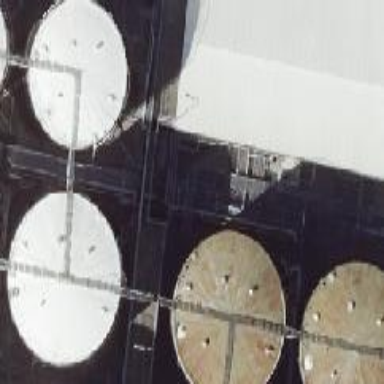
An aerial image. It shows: Storage tank that is man-made.